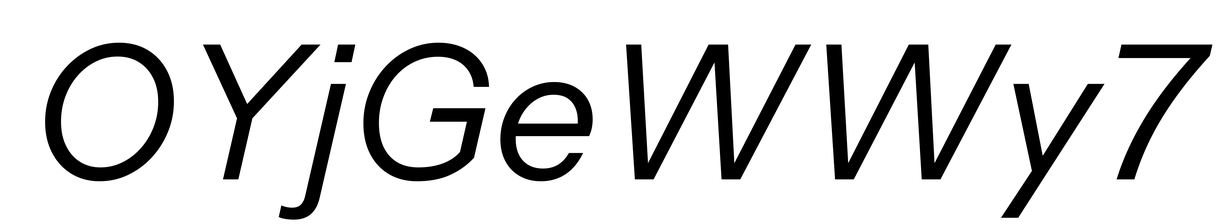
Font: InstrumentSans-Italic_Italic